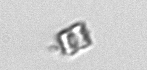
Label: Bacillariophyceae_morphotype1